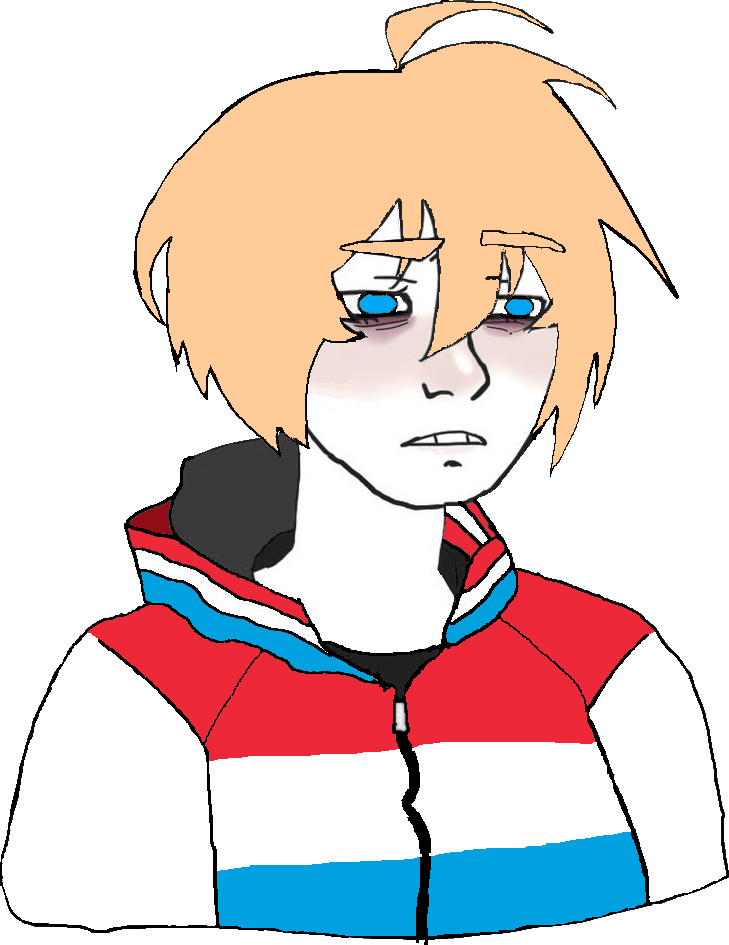
Label: 5_Twinkjak